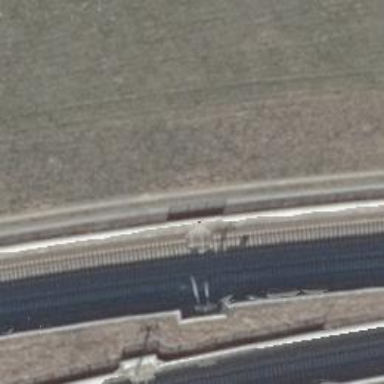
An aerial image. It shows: Railway track with contact line for electrification.